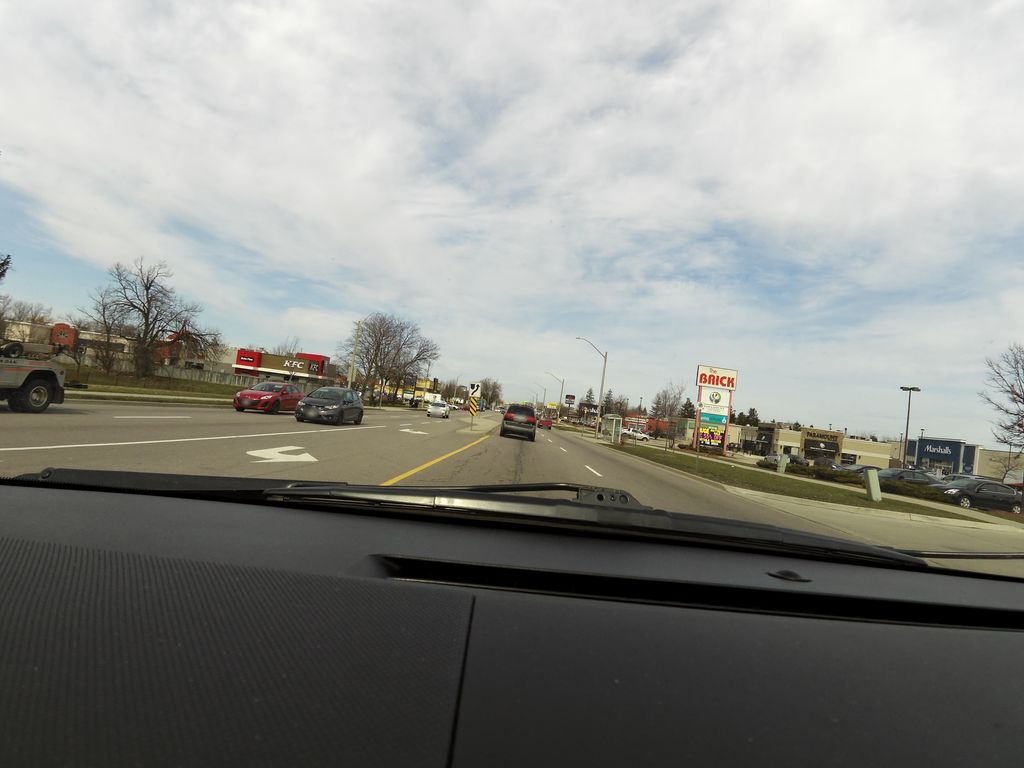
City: hamilton